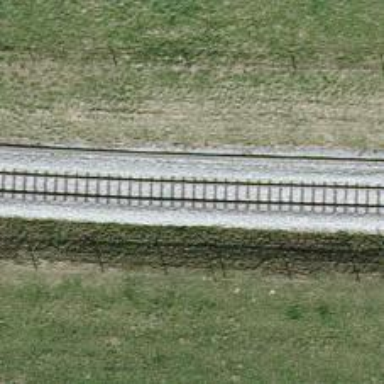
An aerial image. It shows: Narrow-gauge railway with single track. The railway is electrified with contact line.